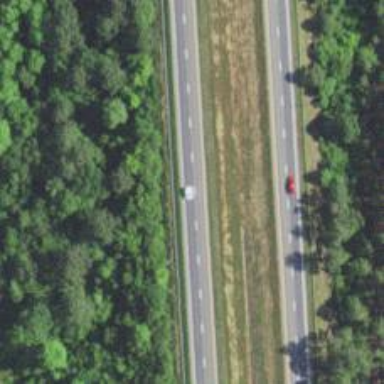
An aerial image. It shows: View of motorway.